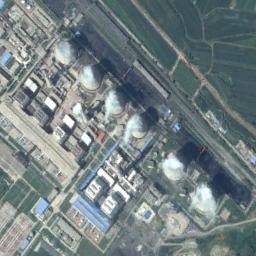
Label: thermal_power_station